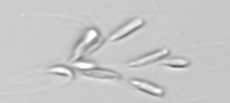
Label: Dinobryon